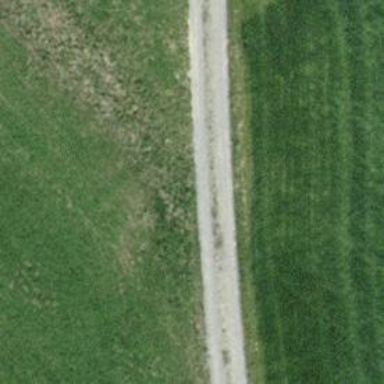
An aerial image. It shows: Track with compacted grade3 surface.